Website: apple
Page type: billing-address
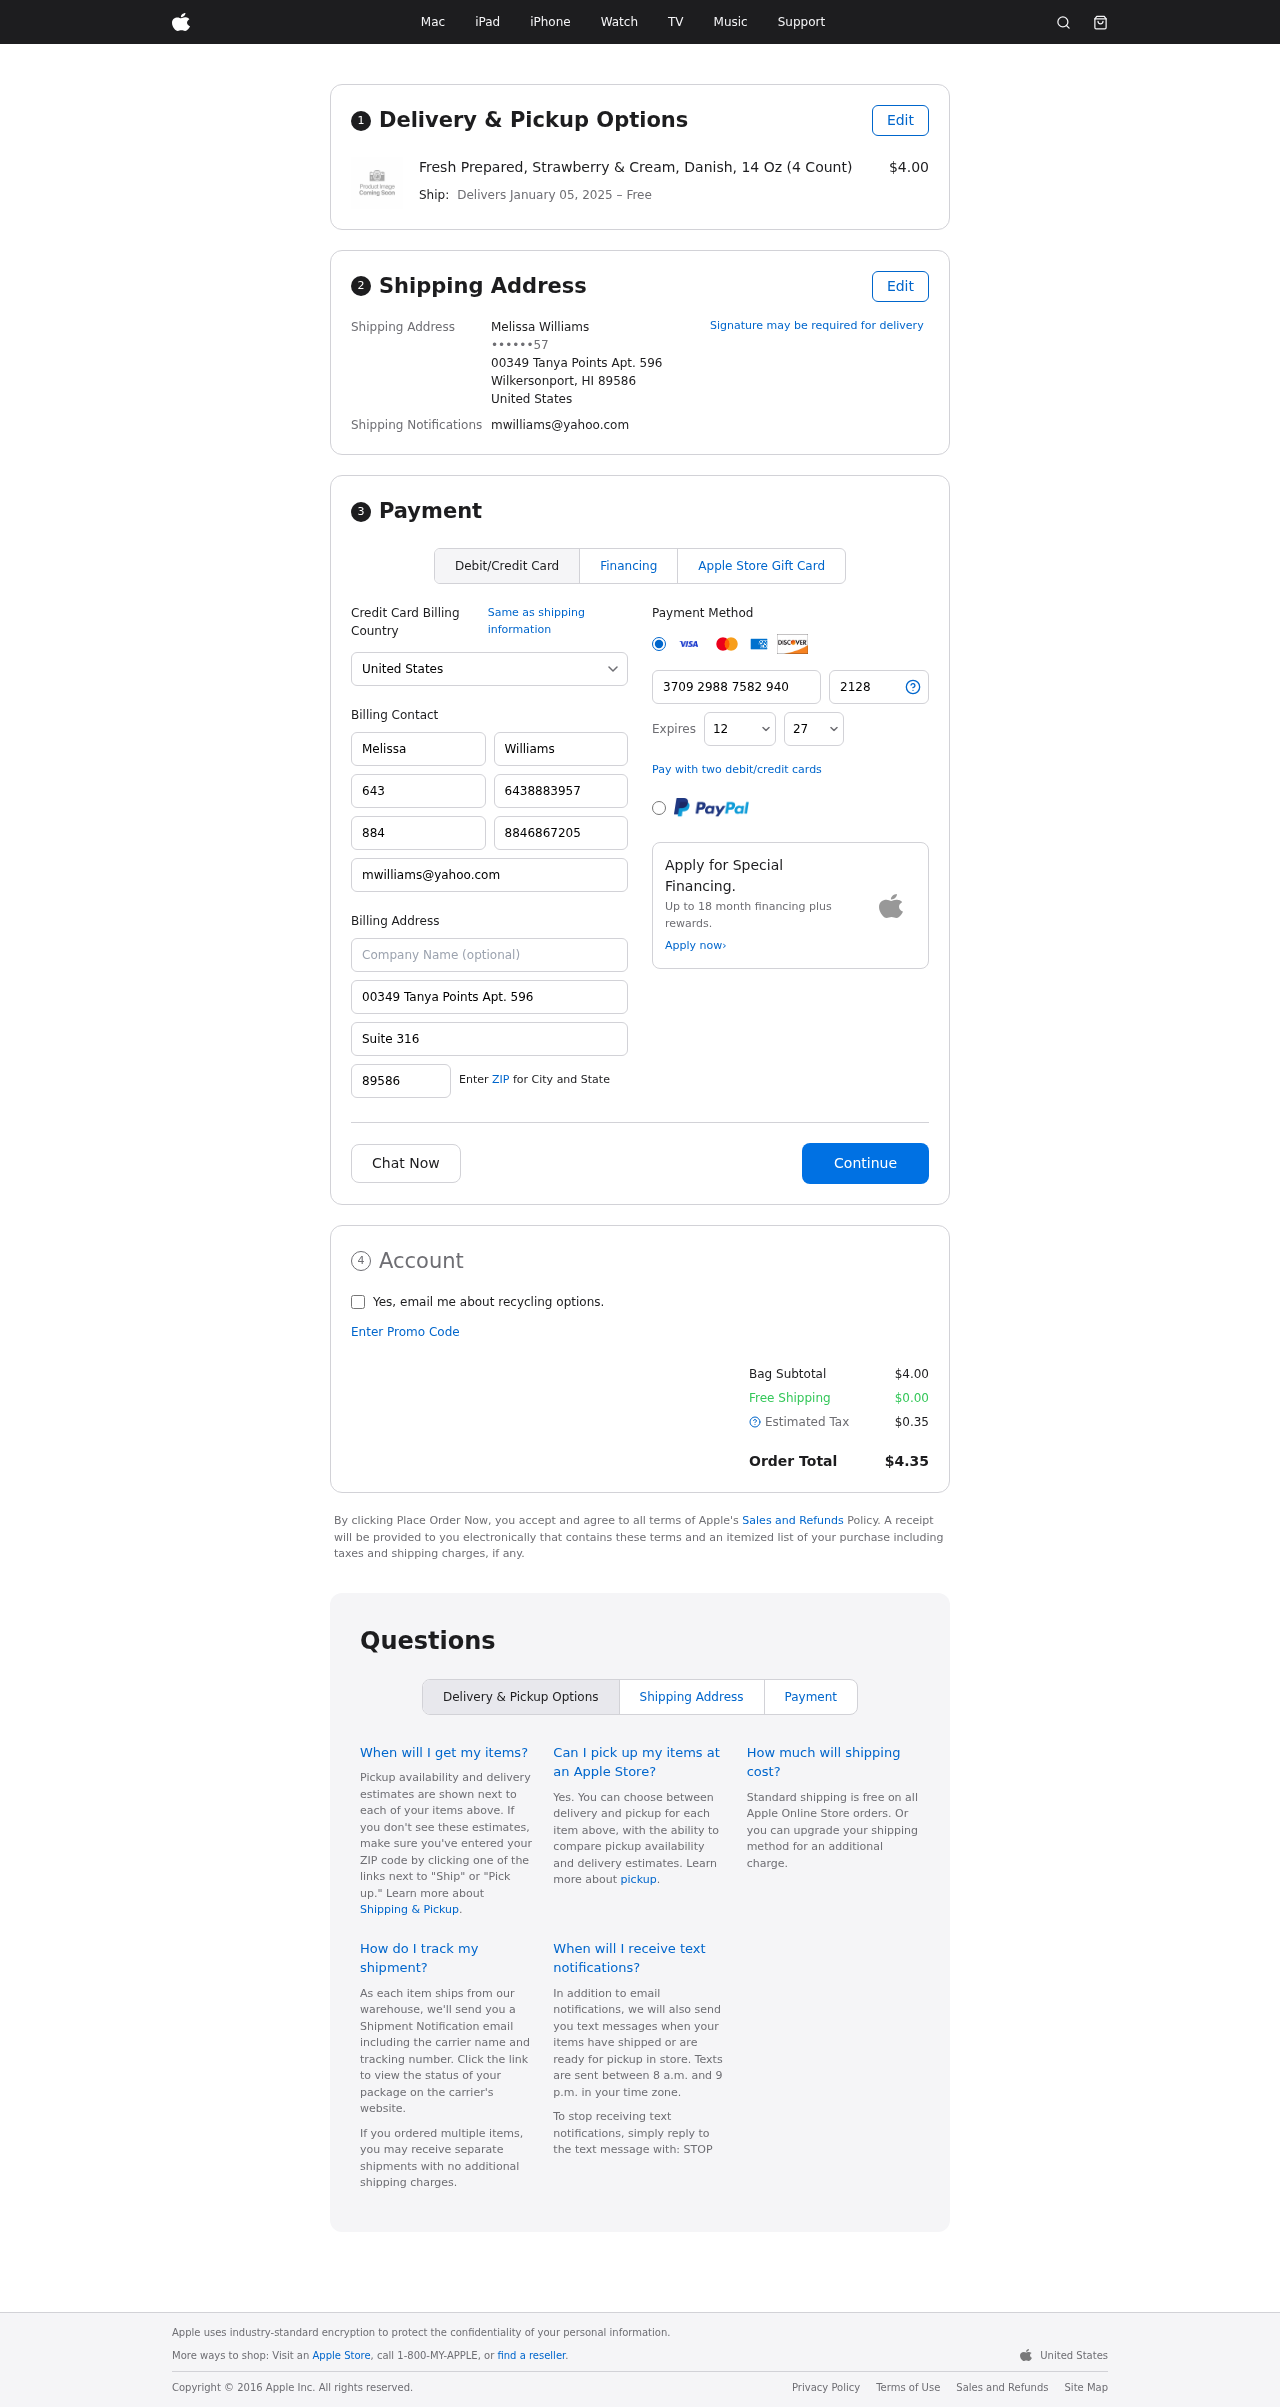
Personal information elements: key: PII_CARD_CVV
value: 2128
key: PII_CARD_EXPIRY_MONTH
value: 12
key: PII_CARD_EXPIRY_YEAR
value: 27
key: PII_CARD_NUMBER
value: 3709 2988 7582 940
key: PII_CITY_STATE_ZIP
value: Wilkersonport, HI 89586
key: PII_COUNTRY
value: United States
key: PII_EMAIL
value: mwilliams@yahoo.com
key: PII_FULLNAME
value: Melissa Williams
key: PII_STREET
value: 00349 Tanya Points Apt. 596
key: PII_PHONE_MASKED
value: ••••••57
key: PII_BILLING_FIRSTNAME
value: Melissa
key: PII_BILLING_LASTNAME
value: Williams
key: PII_BILLING_PHONE_AREA
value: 643
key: PII_BILLING_PHONE
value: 6438883957
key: PII_BILLING_PHONE_ALT_AREA
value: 884
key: PII_BILLING_PHONE_ALT
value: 8846867205
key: PII_BILLING_EMAIL
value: mwilliams@yahoo.com
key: PII_BILLING_STREET
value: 00349 Tanya Points Apt. 596
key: PII_BILLING_STREET2
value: Suite 316
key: PII_BILLING_POSTCODE
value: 89586
Product elements: key: PRODUCT1_NAME
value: Fresh Prepared, Strawberry & Cream, Danish, 14 Oz (4 Count)
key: PRODUCT1_PRICE
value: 4
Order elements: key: ORDER_DELIVERY_DATE
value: January 05, 2025
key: ORDER_SUBTOTAL
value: $4.00
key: ORDER_SHIPPING_COST
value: $0.00
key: ORDER_TAX
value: $0.35
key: ORDER_TOTAL
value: $4.35